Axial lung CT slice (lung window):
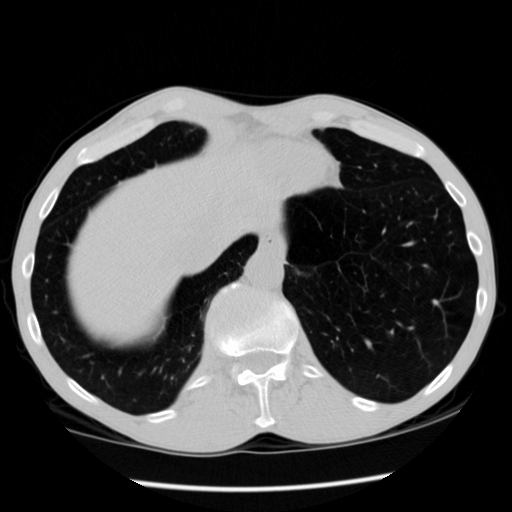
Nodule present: no